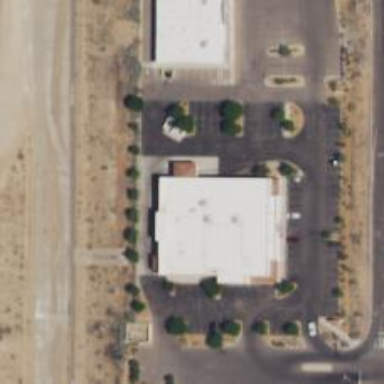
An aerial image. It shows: Pharmacy providing healthcare services.